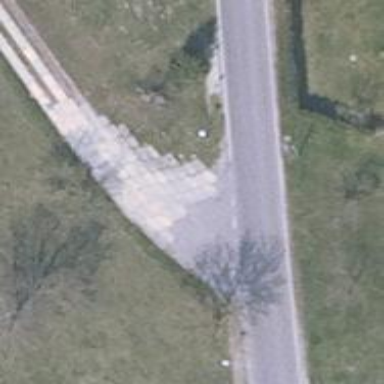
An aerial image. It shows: Unclassified road with concrete lanes.